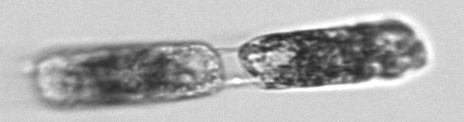
Label: Hemiaulus